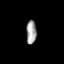
Tissue: lung
Cell type: Endothelial cells
Senescence score: 0.7933
Nuclear area (px): 242
Mean DAPI intensity: 156.946